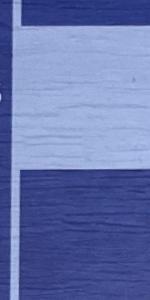
Label: Empty